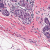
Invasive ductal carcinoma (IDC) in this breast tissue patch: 0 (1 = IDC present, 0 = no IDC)